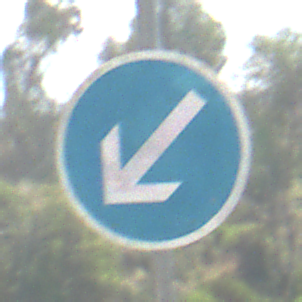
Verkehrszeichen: VorgeschriebeneVorbeifahrtLinks
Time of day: Midday
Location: Outdoor (Nature)
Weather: PartlyCloudy
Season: NotSpecified
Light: Natural